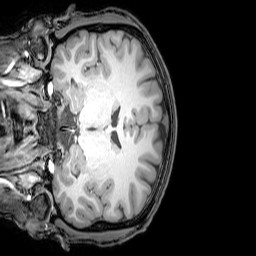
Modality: T1w
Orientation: coronal
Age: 23
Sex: male
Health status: healthy
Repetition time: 0.081 s
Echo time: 0.037 s